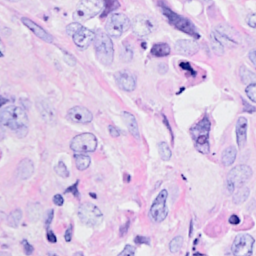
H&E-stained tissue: Breast